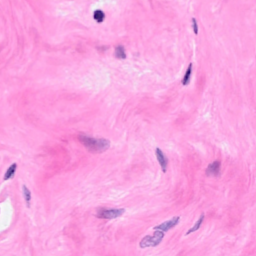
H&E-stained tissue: Breast